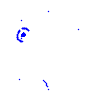
Particle: pion